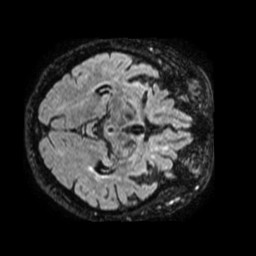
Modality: FLAIR
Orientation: axial
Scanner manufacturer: philips
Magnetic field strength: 1.5 T
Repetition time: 4.8 s
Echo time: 0.3704 s